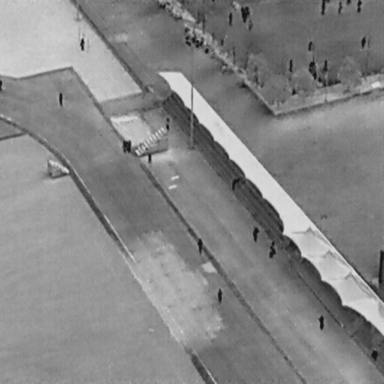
There are 20 People in the infrared image.